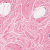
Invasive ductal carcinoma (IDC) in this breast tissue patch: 0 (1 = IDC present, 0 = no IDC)